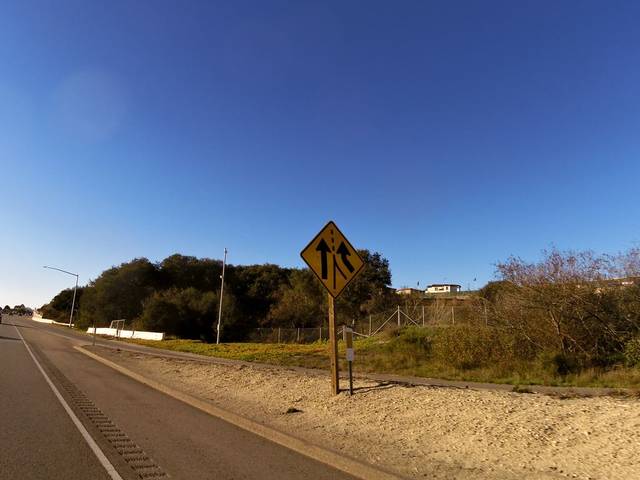
Region: United States
Coordinates: 35.13, -120.608